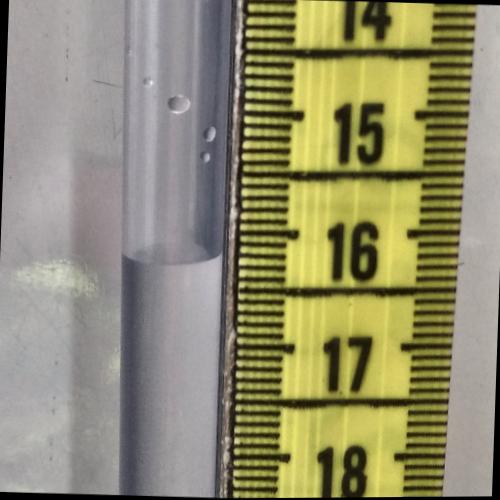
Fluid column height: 16.2 cm